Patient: sex M, age 42
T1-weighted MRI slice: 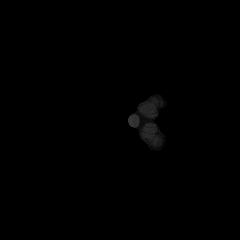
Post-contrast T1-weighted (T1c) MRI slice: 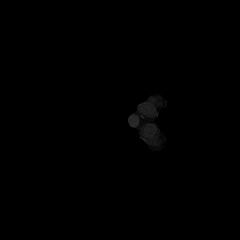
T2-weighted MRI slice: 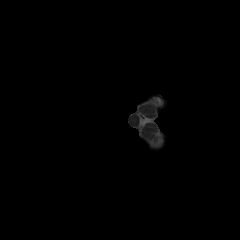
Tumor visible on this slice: no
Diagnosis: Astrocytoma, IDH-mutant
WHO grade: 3